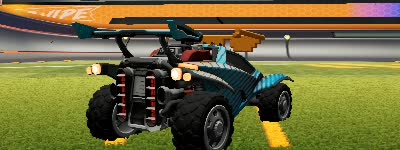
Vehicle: octane